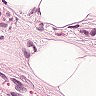
Metastatic tissue present: yes